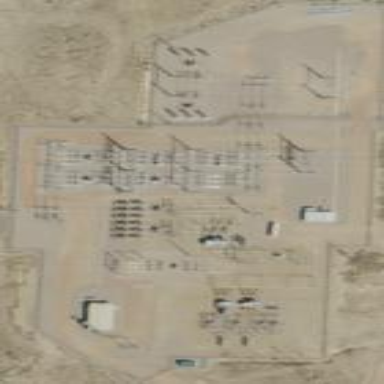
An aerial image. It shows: Transmission substation.